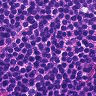
Metastatic tissue present: no